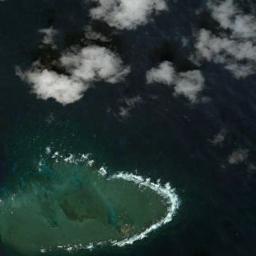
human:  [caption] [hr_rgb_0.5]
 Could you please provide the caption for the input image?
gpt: The irregularly shaped green island is surrounded by blue sea water  There is a white sand beach outside the island and there are white clouds in the sky .

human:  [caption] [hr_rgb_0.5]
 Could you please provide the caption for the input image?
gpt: There are many trees on the island .

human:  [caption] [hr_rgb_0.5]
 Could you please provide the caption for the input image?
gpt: The island has rugged terrain and dense vegetation and the waters around the island is deep blue .

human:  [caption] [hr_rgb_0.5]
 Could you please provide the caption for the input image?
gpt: The island looks desolate .

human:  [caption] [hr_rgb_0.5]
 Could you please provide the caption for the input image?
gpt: There are some clouds over the green island on a deep blue sea .